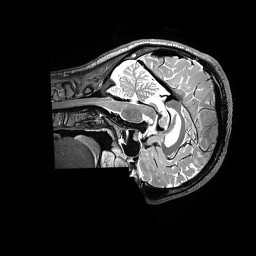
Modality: T2w
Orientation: sagittal
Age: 22
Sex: male
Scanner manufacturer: siemens
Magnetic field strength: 3 T
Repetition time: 3.2 s
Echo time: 0.562 s